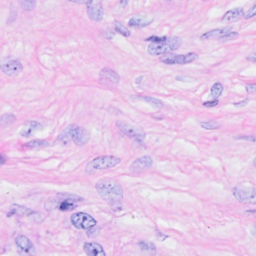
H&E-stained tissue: Breast